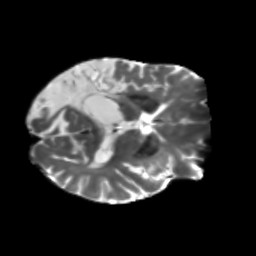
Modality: T2w
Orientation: axial
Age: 61
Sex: male
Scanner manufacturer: siemens
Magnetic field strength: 3 T
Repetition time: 5.25 s
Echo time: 0.08 s